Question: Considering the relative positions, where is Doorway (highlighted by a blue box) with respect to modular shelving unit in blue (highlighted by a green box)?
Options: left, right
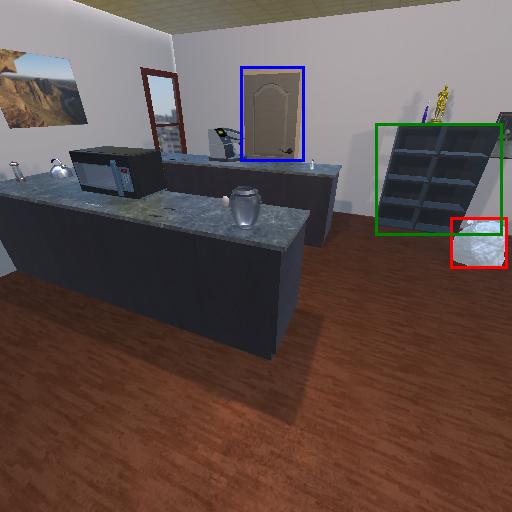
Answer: left